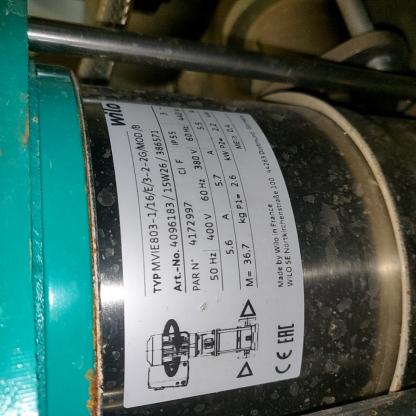
Klasa: tabliczka-znamionowa